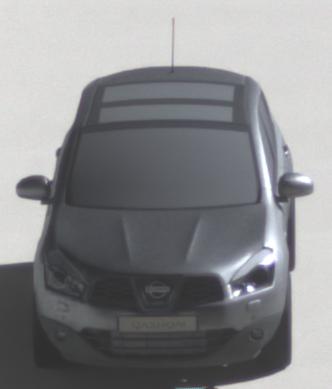
Make: Nissan
Model: Qashqai 1.6
Detailed model: Qashqai (J10)
Model produced from: 2010/03
Model produced until: 2010/08
Doors: 5
Color: gray
Road condition: dry road
Daytime: morning or afternoon
Contrast: high contrast